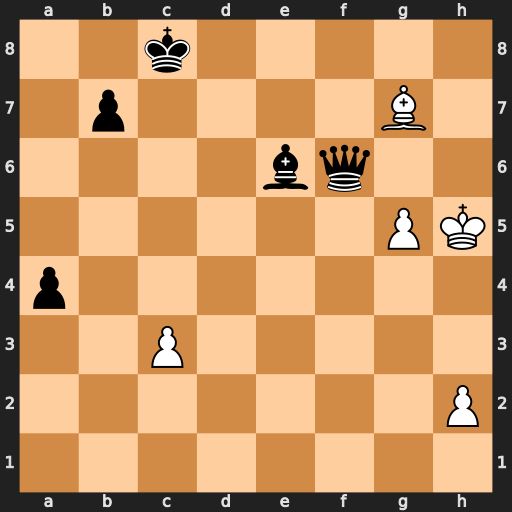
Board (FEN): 2k5/1p4B1/4bq2/6PK/p7/2P5/7P/8
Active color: w
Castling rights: -
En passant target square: -
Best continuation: Bxf6 Bc4 Be7